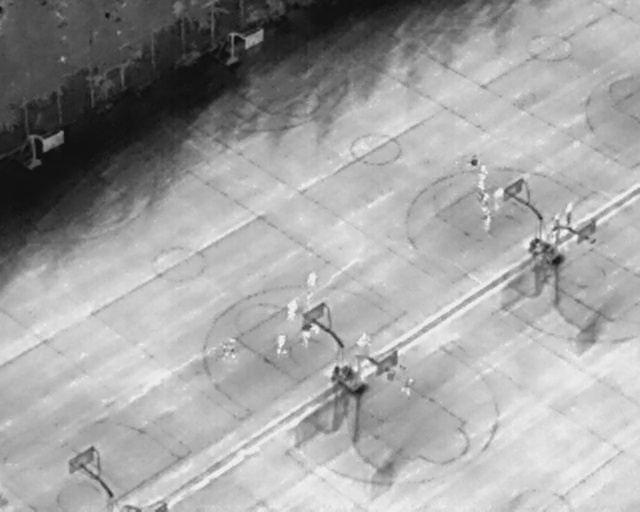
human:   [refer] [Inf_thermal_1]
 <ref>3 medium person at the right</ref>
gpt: <box>[[73, 33, 77, 34, 2], [74, 41, 77, 43, 2], [76, 37, 80, 39, 2]]</box>

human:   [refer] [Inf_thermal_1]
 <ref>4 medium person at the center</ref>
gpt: <box>[[47, 53, 50, 55, 2], [42, 65, 45, 68, 2], [43, 59, 47, 61, 2], [46, 64, 50, 66, 2]]</box>

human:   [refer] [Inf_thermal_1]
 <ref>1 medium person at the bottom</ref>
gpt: <box>[[62, 74, 65, 76, 18]]</box>